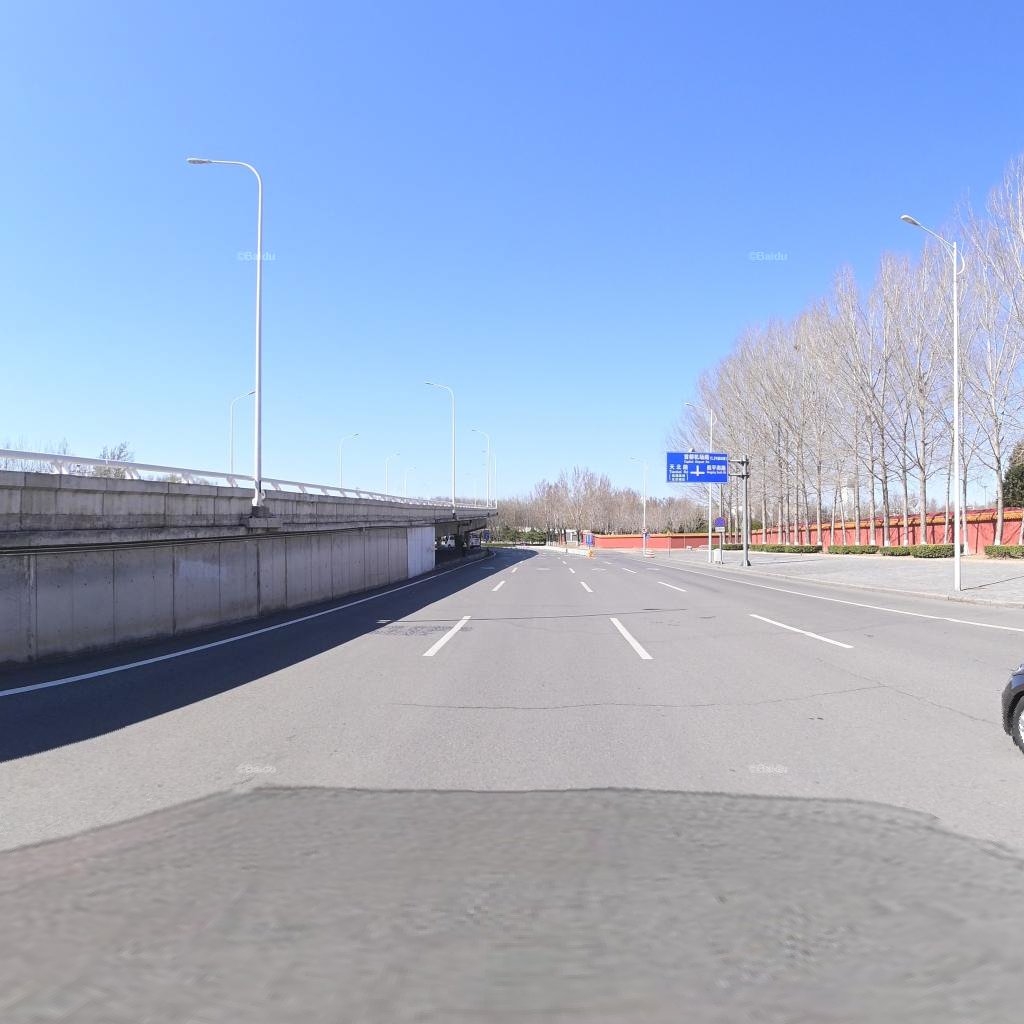
Region: Chaoyang
Road damage annotations: transverse crack, longitudinal crack